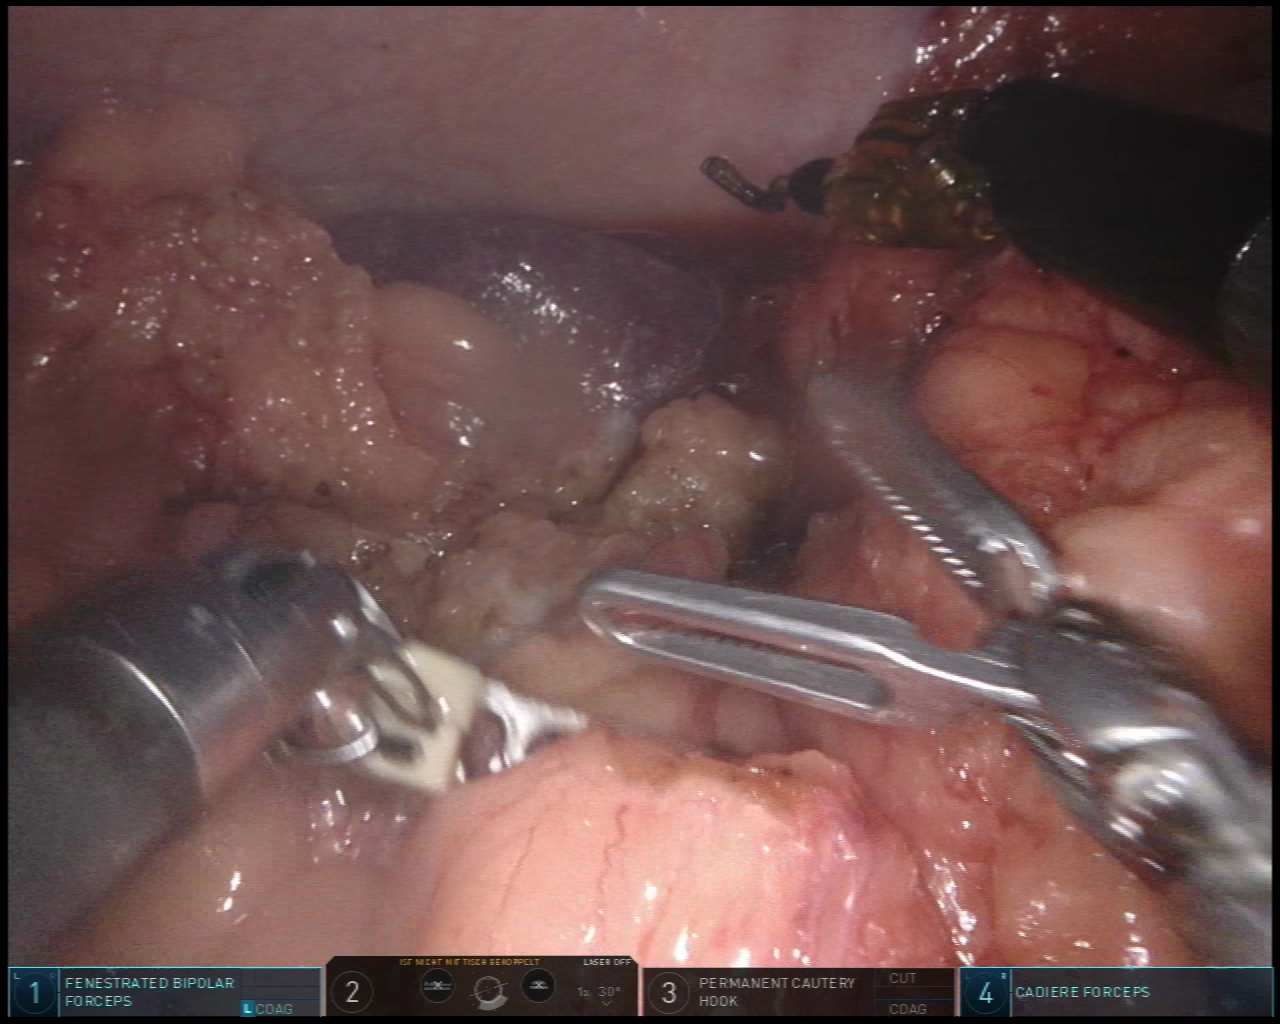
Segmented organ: spleen
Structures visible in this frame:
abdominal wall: yes
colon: no
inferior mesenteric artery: no
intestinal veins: no
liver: no
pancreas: no
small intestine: no
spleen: yes
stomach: no
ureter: no
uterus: no
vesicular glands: no